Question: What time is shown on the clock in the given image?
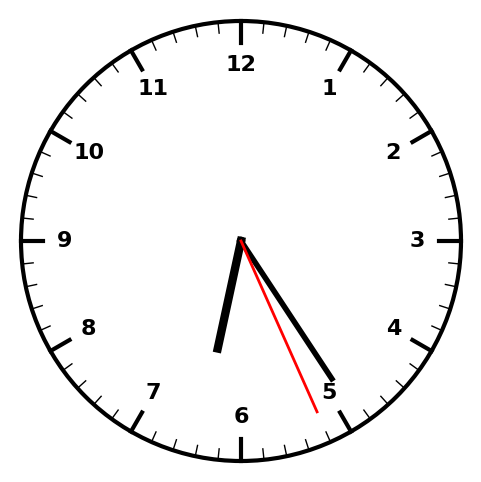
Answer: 06:24:26